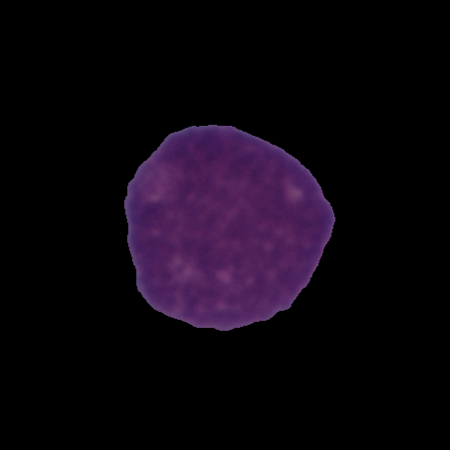
Label: cancer